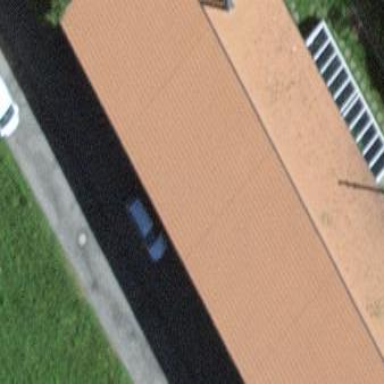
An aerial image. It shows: School building.